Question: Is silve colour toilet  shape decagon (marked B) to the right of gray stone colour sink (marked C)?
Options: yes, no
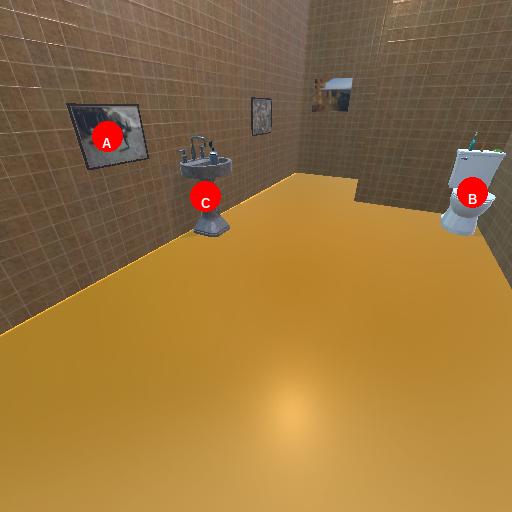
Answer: yes